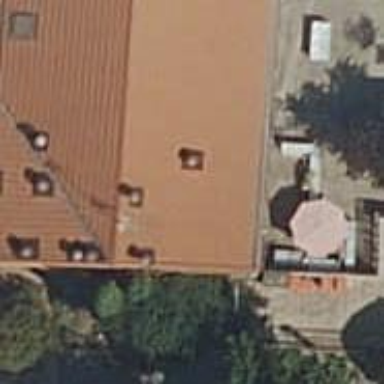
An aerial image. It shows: Café.